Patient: sex M, age 46
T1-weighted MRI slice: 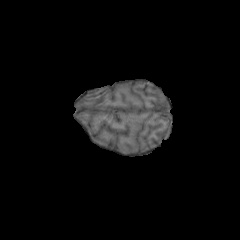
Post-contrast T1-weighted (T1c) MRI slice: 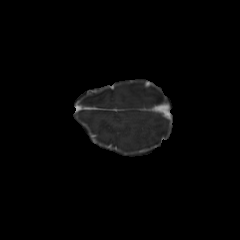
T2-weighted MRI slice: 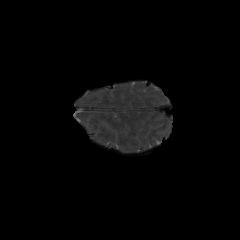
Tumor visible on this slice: no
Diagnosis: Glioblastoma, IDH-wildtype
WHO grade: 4